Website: bh-photo
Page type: payment
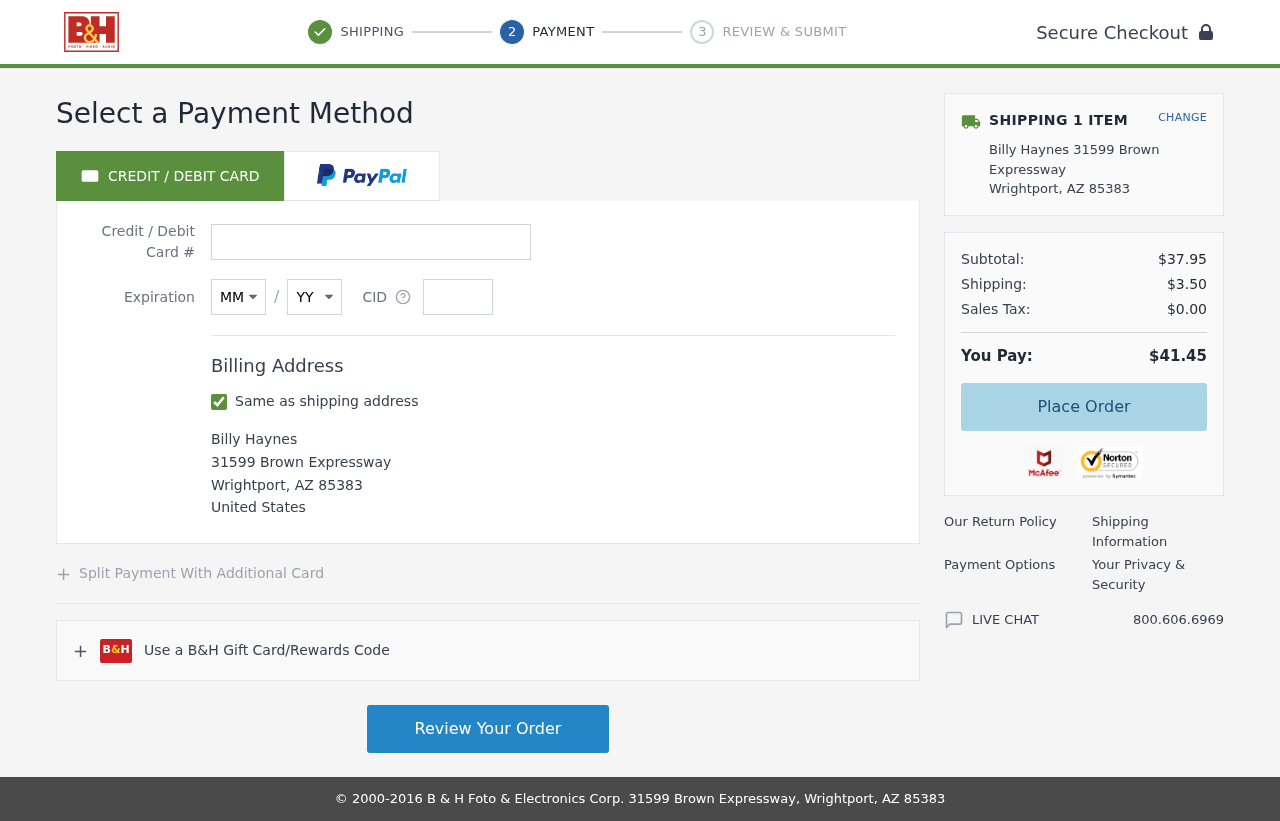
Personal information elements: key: PII_CARD_CVV
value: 603
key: PII_CARD_EXPIRY_MONTH
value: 10
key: PII_CARD_EXPIRY_YEAR
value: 28
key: PII_CARD_NUMBER
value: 4614 3200 0337 7324
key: PII_CITY
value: Wrightport
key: PII_COUNTRY
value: United States
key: PII_FULLNAME
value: Billy Haynes
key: PII_POSTCODE
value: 85383
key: PII_STATE_ABBR
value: AZ
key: PII_STREET
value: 31599 Brown Expressway
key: PII_FULLNAME2
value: Billy Haynes
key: PII_CITY2
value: Wrightport
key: PII_STATE_ABBR2
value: AZ
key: PII_POSTCODE_FULL
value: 85383
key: PII_POSTCODE_NUMERIC
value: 85383
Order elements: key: ORDER_NUM_ITEMS
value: SHIPPING 1 ITEM
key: ORDER_SUBTOTAL
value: $37.95
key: ORDER_SHIPPING_COST
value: $3.50
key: ORDER_TAX
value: $0.00
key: ORDER_TOTAL
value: $41.45